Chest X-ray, PA view. Patient: 32 years old, sex F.
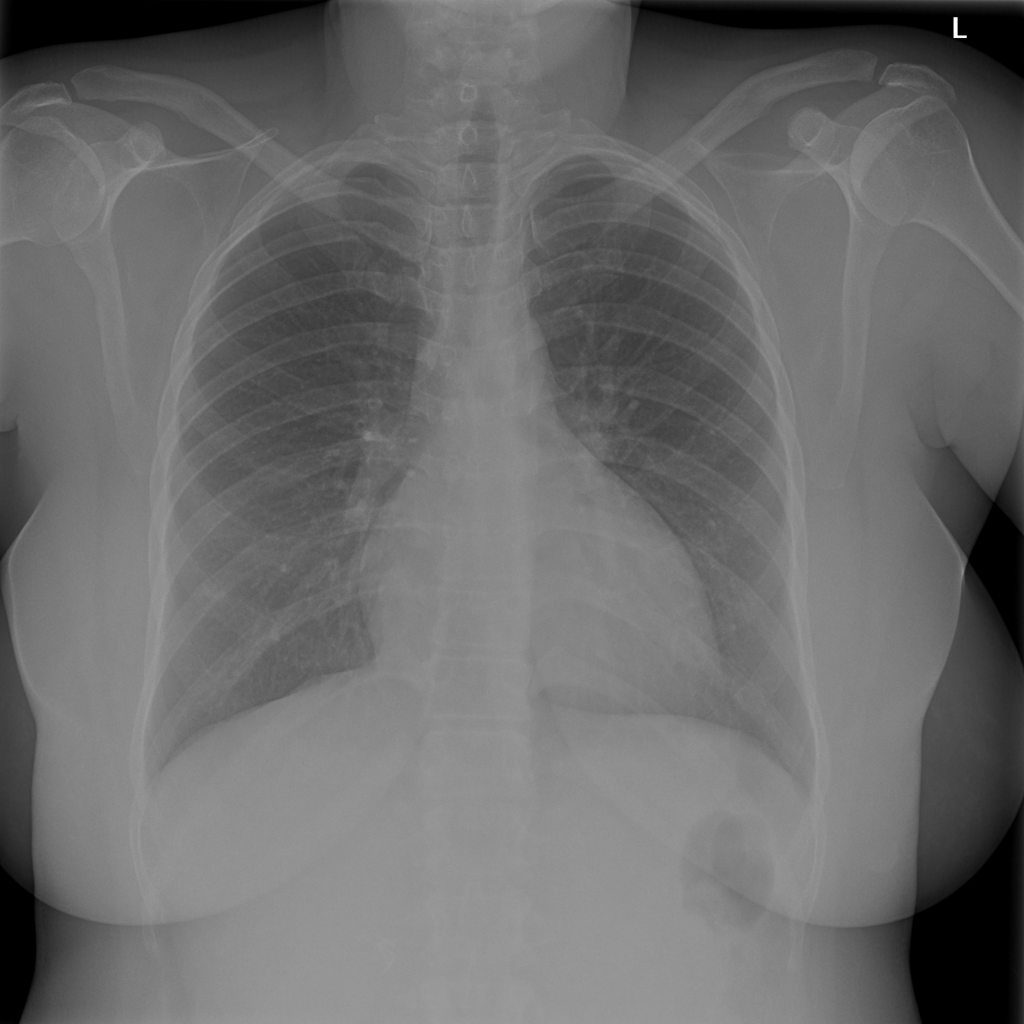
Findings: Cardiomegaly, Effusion